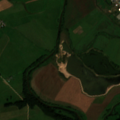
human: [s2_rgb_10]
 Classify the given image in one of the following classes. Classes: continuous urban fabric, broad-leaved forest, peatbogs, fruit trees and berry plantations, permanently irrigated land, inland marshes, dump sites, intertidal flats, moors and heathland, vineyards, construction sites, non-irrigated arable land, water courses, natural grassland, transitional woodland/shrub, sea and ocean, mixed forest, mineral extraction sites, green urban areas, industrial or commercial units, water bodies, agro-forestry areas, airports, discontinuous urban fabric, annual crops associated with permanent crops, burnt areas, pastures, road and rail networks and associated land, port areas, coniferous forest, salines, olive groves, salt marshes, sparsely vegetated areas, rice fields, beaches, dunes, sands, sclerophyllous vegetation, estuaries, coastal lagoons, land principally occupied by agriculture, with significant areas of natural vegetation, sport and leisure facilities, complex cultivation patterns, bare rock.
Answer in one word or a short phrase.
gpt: industrial or commercial units, non-irrigated arable land, pastures, complex cultivation patterns, land principally occupied by agriculture, with significant areas of natural vegetation